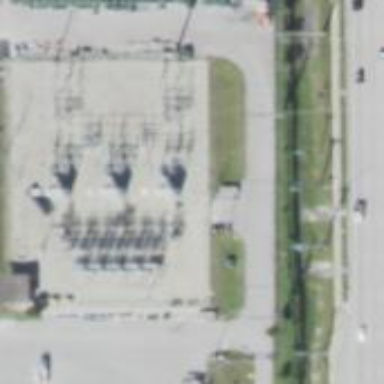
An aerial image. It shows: Switch for power supply.